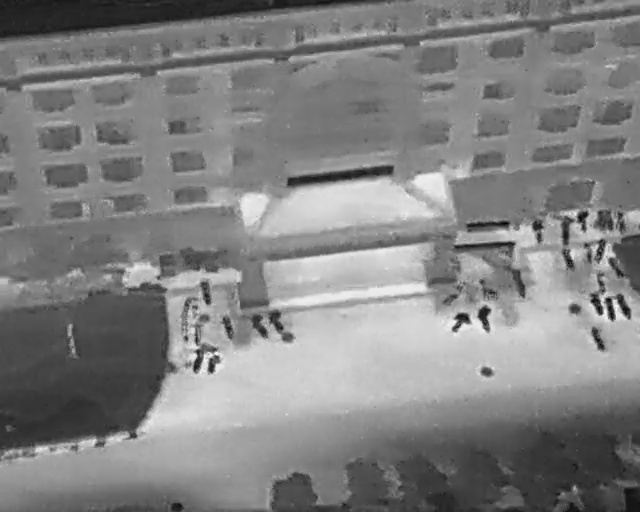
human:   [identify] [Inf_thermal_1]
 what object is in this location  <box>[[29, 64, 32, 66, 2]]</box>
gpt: <ref>1 small bicycle at the center</ref>